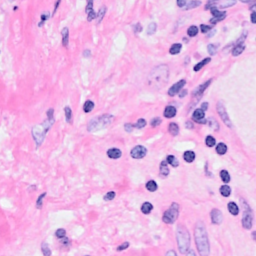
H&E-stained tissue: Breast